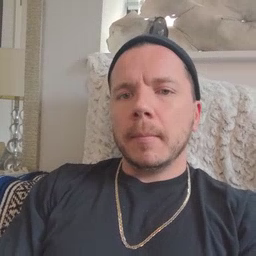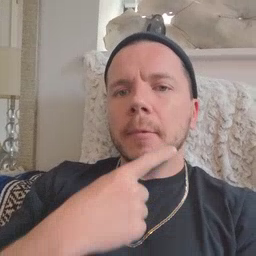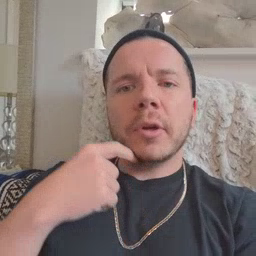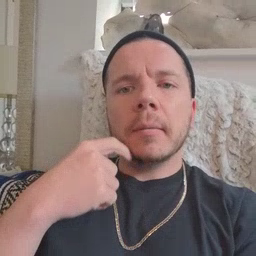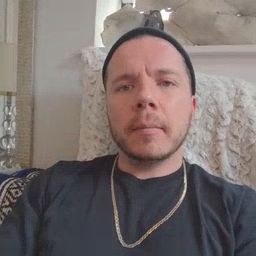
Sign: chin